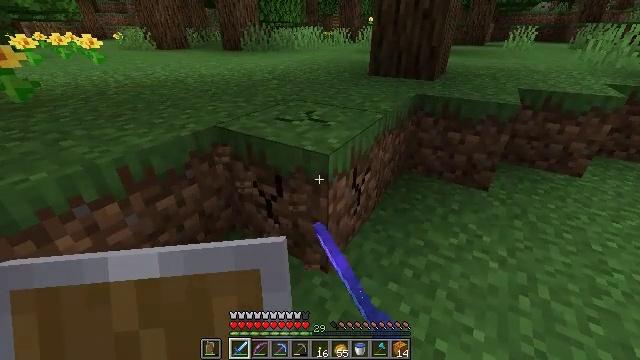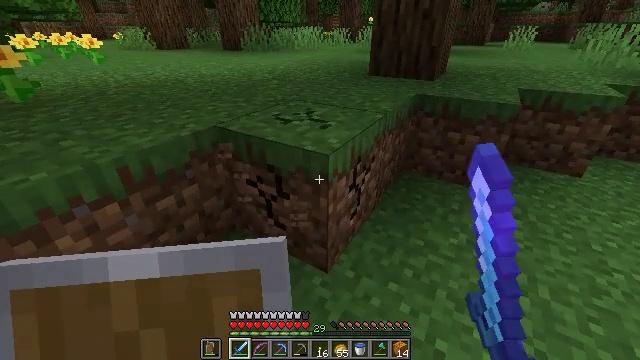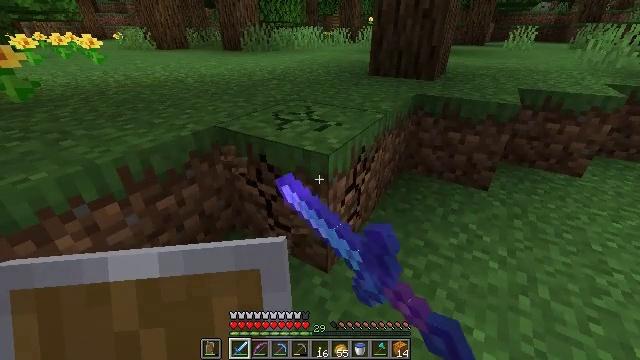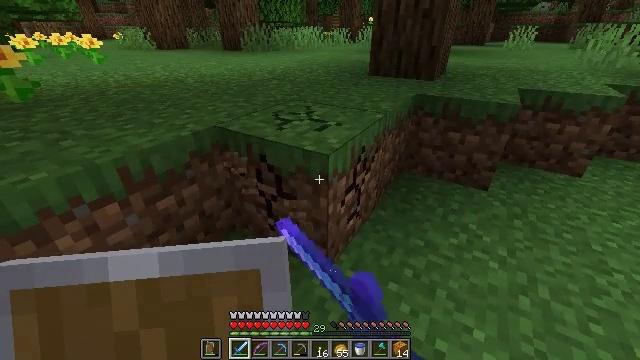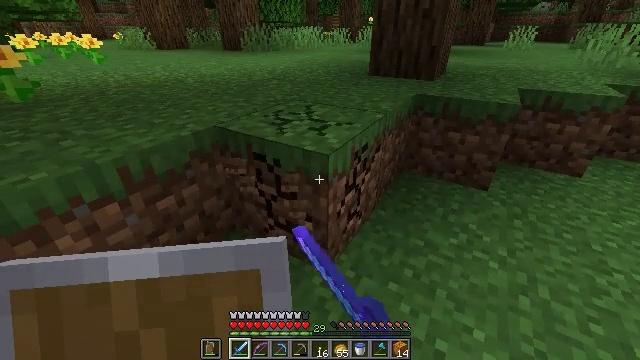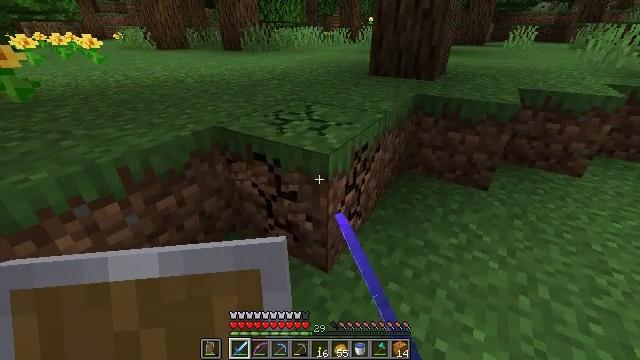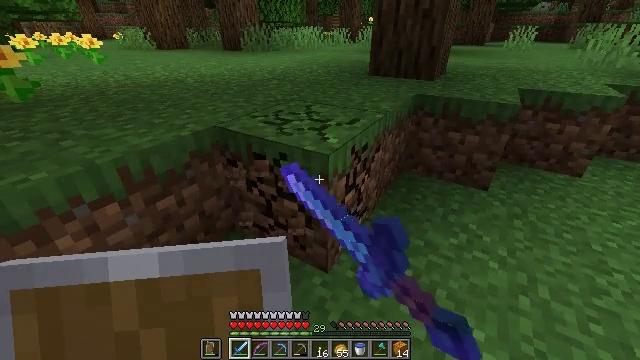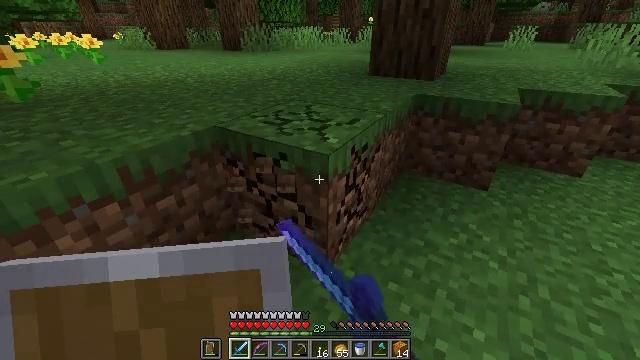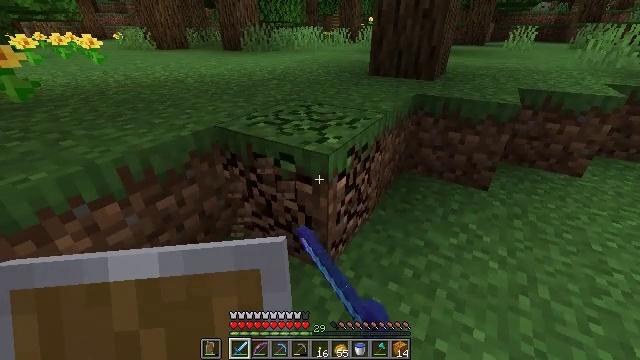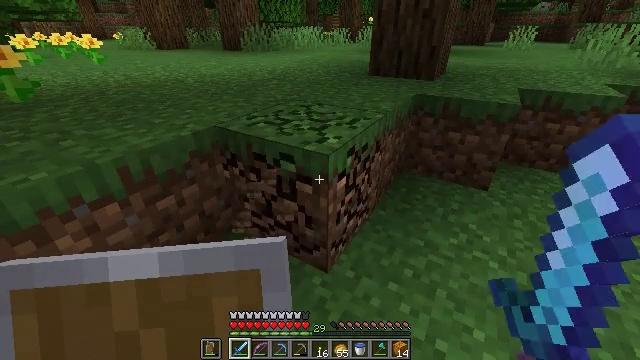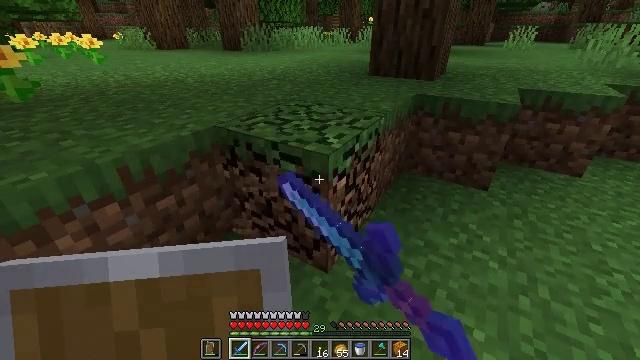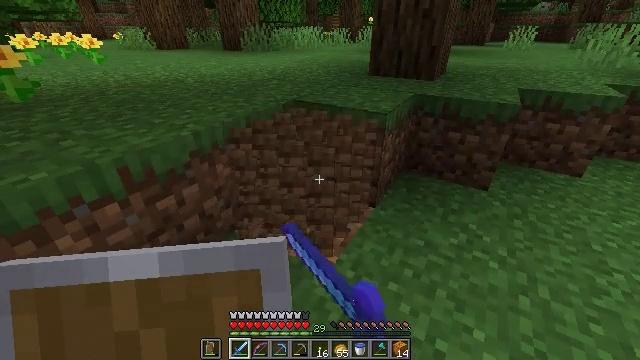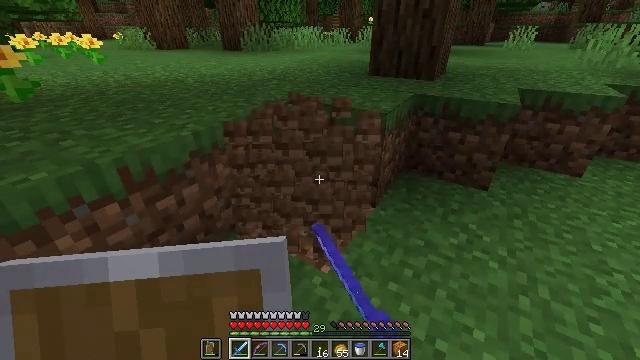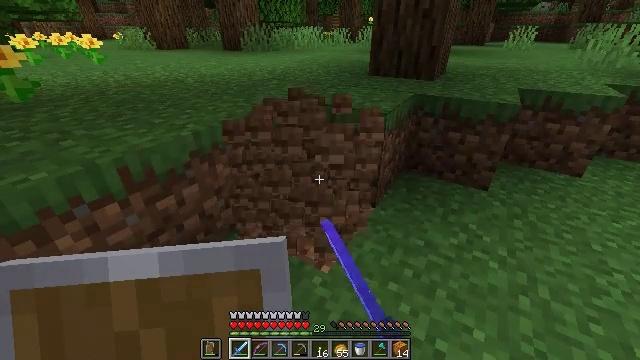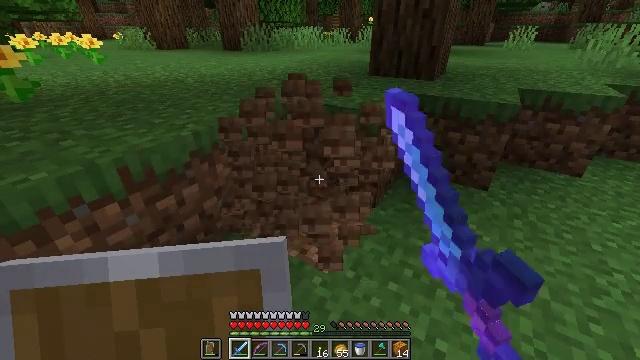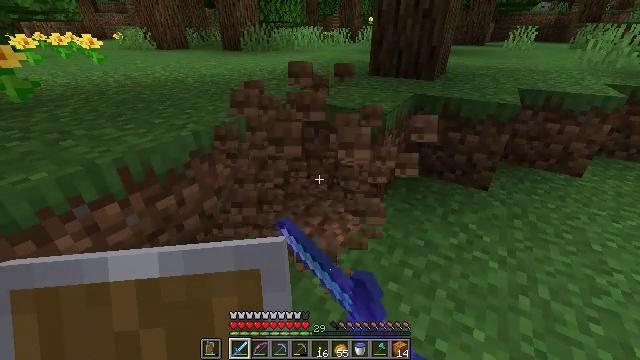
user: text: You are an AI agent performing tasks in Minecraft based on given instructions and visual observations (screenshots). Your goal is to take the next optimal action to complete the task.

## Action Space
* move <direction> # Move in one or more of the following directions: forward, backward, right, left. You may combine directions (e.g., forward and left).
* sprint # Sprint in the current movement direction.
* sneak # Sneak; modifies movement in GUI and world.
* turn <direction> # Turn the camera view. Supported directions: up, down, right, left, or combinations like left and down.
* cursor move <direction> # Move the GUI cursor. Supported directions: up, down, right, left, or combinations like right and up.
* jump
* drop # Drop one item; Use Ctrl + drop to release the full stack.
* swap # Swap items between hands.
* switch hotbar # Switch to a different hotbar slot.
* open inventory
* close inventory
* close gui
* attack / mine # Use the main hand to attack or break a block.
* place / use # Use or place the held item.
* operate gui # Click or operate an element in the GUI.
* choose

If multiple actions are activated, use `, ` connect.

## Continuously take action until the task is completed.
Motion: motion action
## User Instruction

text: Harvest grass block to clear the area.
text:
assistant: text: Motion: attack / mine
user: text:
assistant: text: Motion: attack / mine
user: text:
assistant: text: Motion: attack / mine
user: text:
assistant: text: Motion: attack / mine
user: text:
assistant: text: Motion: attack / mine
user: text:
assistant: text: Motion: attack / mine
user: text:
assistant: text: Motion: attack / mine
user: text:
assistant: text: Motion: attack / mine
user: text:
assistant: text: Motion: attack / mine
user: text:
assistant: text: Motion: attack / mine
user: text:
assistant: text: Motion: attack / mine
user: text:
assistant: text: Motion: attack / mine
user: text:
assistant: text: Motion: attack / mine
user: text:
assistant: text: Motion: attack / mine
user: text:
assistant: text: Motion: attack / mine
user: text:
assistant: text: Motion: close inventory